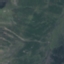
Label: HerbaceousVegetation